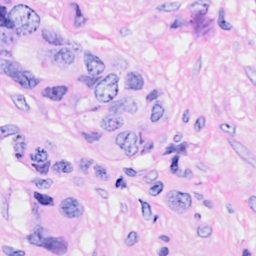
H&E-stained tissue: Breast